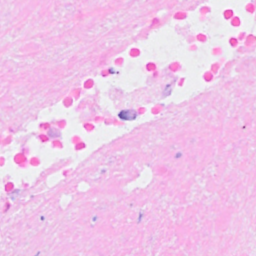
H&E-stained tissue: Breast